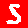
Digit: 5